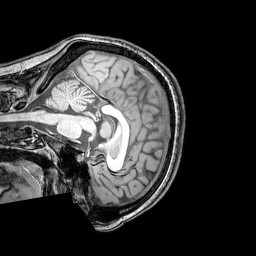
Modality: T1w
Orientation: sagittal
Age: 22
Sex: female
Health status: healthy
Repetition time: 0.081 s
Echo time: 0.037 s